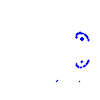
Particle: proton